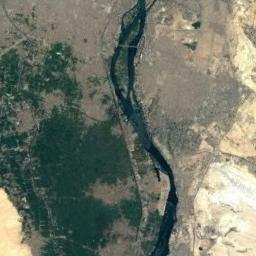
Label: river